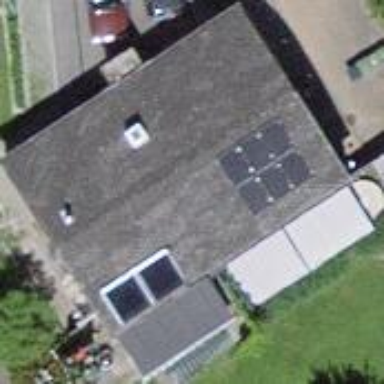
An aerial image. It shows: Detached building with gabled roof.